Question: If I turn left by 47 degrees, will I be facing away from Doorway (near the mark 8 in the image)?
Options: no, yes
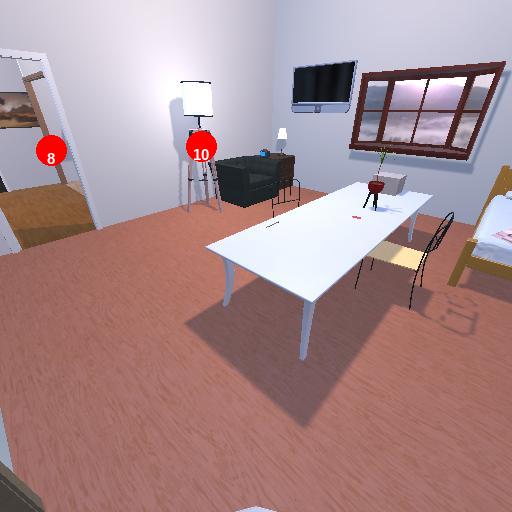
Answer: no